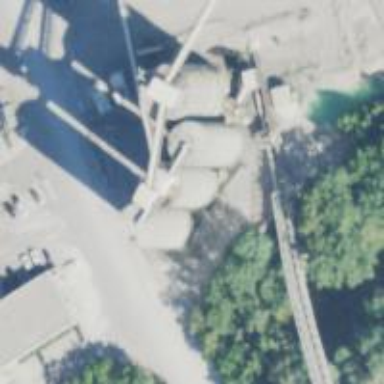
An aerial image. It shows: Silo.